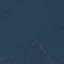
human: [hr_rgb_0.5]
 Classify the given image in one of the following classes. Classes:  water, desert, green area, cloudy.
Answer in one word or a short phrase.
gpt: green area